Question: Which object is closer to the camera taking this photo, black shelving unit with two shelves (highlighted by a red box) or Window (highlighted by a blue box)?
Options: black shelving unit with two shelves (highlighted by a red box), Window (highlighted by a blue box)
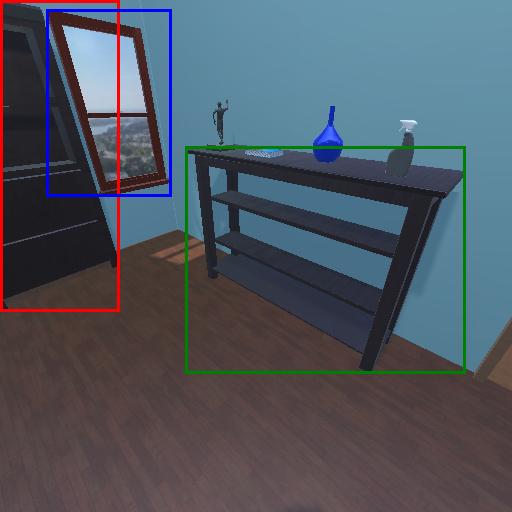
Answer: black shelving unit with two shelves (highlighted by a red box)